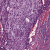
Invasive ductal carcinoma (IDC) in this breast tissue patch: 0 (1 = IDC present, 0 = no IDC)